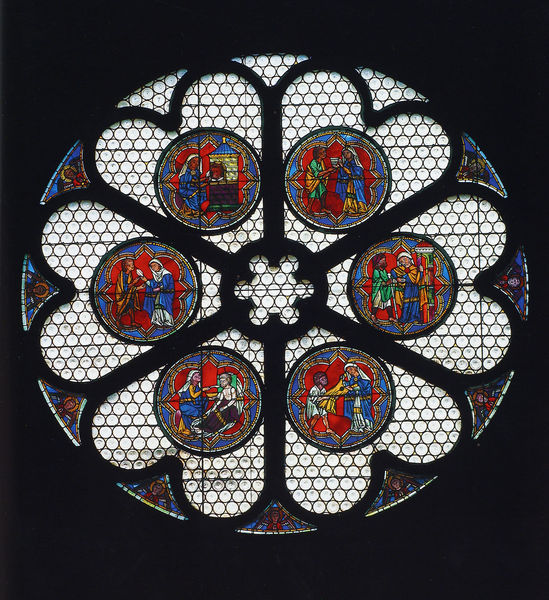
Titel: Barmherzigkeitsfenster des Freiburger Münsters
Standort: Freiburg, Münster (EU - D - BW)
Schlagwörter: blau, grün, bunt, fenster, weiss, rot, geschichte, kirche, kelch, könig, essen, fotografie, rundfenster, glasmalerei, rosette, herz, heilige, maria, kirchenfenster, heilen, buntfenster, aposteln, kleiden, rundfester